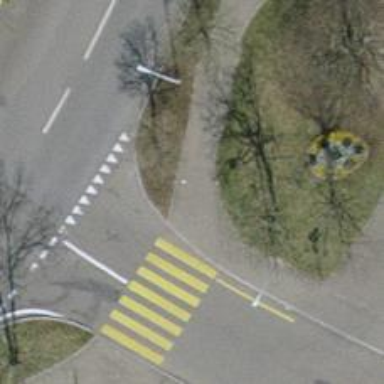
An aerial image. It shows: Sidewalk.